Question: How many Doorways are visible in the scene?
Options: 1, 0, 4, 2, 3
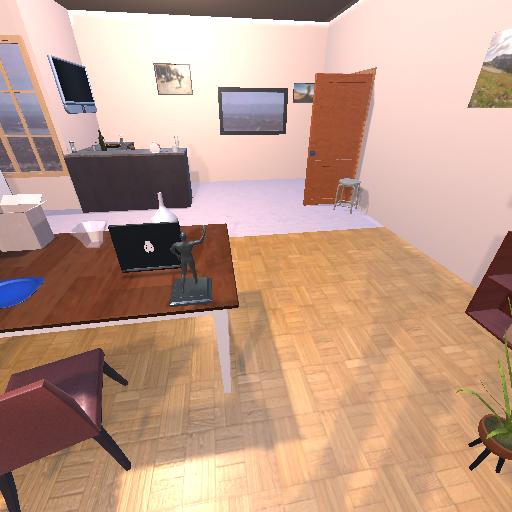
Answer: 1